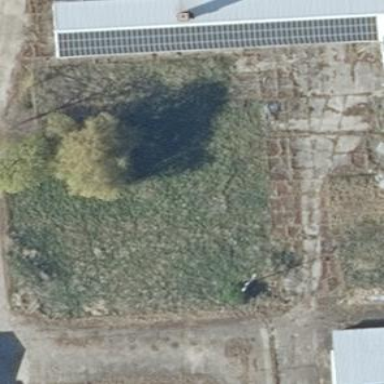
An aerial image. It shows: Building equipped with small solar photovoltaic panel for electricity generation.